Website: macys
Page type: gifting
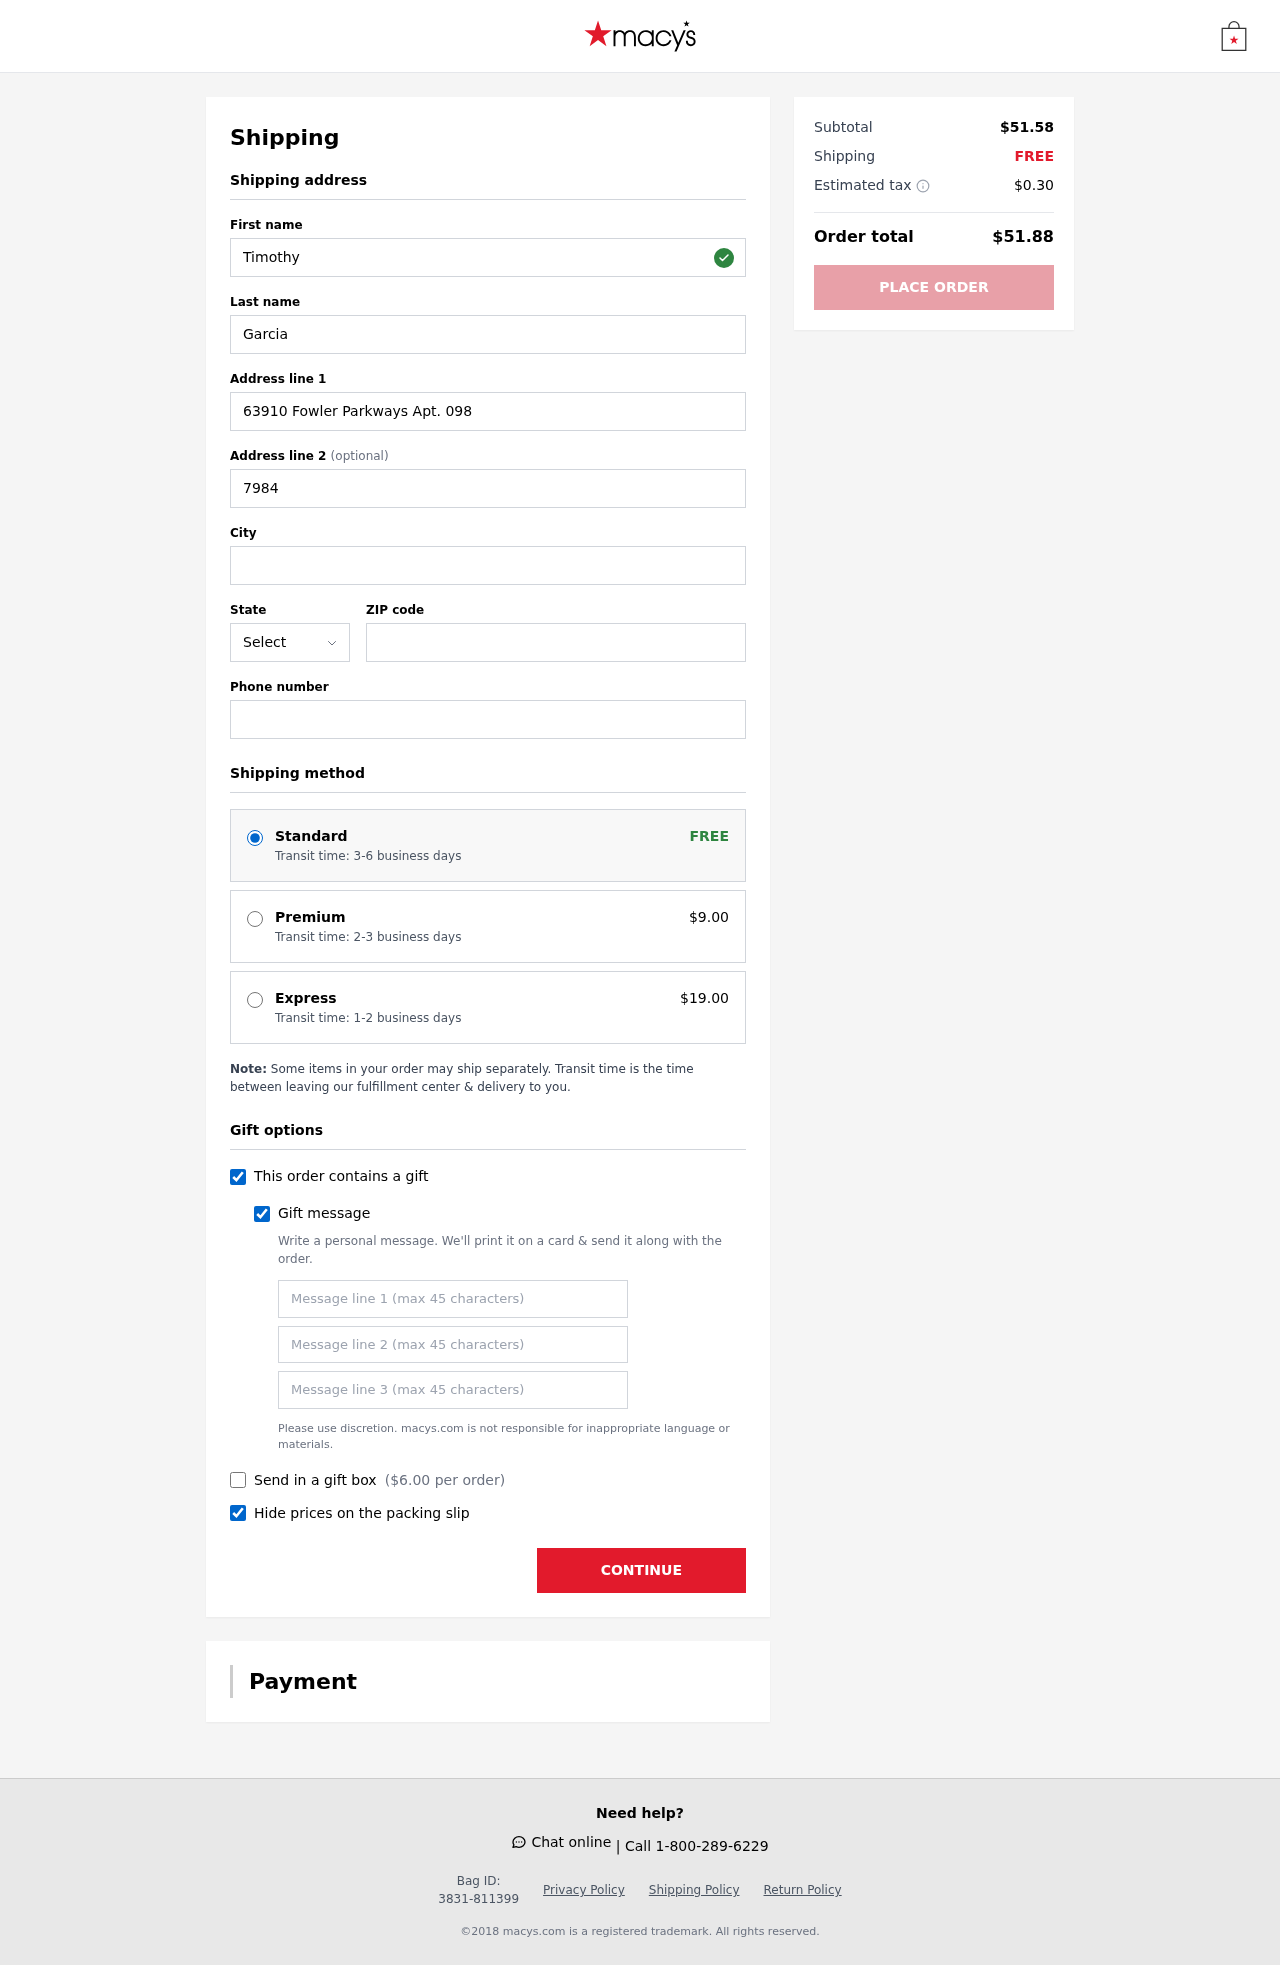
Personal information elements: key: PII_STATE_ABBR
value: AK
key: PII_FIRSTNAME
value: Timothy
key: PII_LASTNAME
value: Garcia
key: PII_STREET
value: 63910 Fowler Parkways Apt. 098
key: PII_STREET2
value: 7984 John Mills
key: PII_CITY
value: Cobbport
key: PII_POSTCODE
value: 41000
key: PII_PHONE
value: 4378256220
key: PII_GIFT_MESSAGE
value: Hey Crystal, I thought these packing cubes would be perfect for your next adventure! Can't wait to hear about all the amazing places you’ll go and how organized you’ll be. Enjoy every journey!  Timothy
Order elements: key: ORDER_SHIPPING_STANDARD
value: Transit time: 3-6 business days
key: ORDER_SHIPPING_PREMIUM
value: Transit time: 2-3 business days
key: ORDER_SHIPPING_PREMIUM_PRICE
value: $9.00
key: ORDER_SHIPPING_EXPRESS
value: Transit time: 1-2 business days
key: ORDER_SHIPPING_EXPRESS_PRICE
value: $19.00
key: ORDER_GIFT_BOX_PRICE
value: $6.00
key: ORDER_SUBTOTAL
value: $51.58
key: ORDER_SHIPPING_COST
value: FREE
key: ORDER_TAX
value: $0.30
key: ORDER_TOTAL
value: $51.88